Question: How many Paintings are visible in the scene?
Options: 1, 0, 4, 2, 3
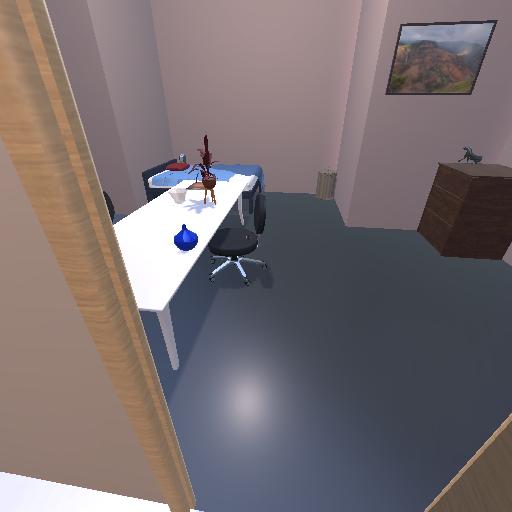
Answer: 1